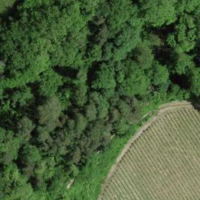
EUNIS habitat code: 44
Species observed at this site:
Lamium galeobdolon
Euphorbia cyparissias